Field crop: maize
Growth stage: 1
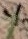
Species: atriplex